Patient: sex F, age 28
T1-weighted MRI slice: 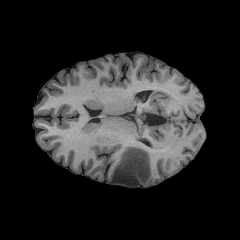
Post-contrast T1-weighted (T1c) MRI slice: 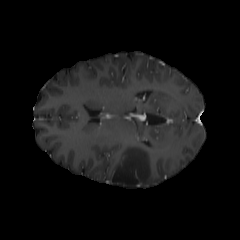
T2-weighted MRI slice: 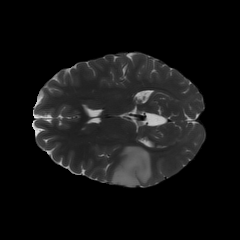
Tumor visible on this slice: yes
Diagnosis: Astrocytoma, IDH-mutant
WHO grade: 2